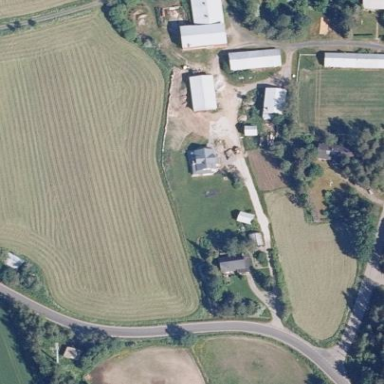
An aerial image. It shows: Farmyard area.